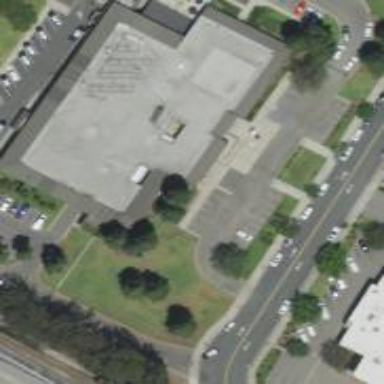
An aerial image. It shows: Police building.